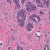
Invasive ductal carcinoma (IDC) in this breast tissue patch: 1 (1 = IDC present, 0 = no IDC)